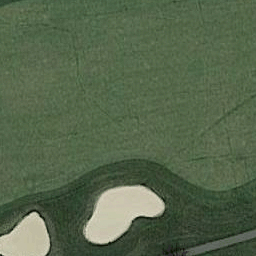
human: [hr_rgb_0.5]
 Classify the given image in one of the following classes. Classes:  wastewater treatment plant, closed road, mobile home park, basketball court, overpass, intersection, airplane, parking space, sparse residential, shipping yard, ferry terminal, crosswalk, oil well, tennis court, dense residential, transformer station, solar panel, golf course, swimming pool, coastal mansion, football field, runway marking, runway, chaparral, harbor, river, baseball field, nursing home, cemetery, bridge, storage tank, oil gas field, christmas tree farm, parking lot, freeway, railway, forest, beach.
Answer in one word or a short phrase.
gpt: golf course